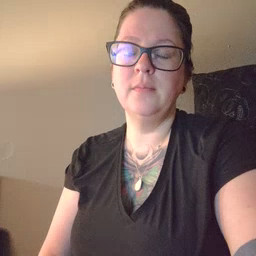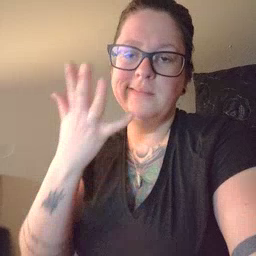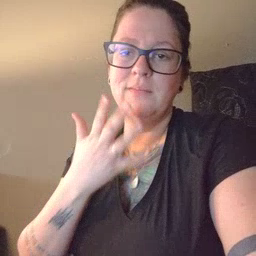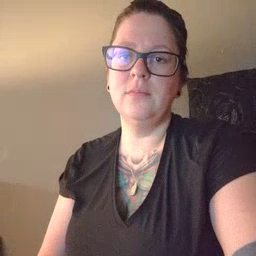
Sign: sad